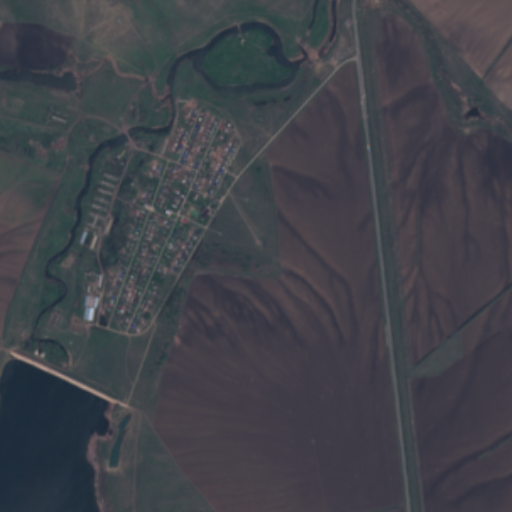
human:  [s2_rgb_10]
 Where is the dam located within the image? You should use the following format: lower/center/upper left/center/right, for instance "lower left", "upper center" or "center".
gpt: The dam is located in the lower left of the image.
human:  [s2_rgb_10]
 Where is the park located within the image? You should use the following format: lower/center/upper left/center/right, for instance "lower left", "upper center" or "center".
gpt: The park is located in the center of the image.
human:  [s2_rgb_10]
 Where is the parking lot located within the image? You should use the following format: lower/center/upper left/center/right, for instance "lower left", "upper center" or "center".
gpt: The parking lot is located in the center left of the image.
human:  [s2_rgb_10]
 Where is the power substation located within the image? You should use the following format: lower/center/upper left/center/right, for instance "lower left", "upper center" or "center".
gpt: The power substation is located in the upper center of the image.
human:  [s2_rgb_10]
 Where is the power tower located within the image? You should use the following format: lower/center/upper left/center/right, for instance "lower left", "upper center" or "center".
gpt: The power tower is located in the upper center of the image.
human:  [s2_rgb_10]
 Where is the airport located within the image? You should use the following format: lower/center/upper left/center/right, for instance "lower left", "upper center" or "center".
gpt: There is no airport in the image.